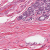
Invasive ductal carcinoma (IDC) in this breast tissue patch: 0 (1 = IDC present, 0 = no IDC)